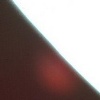
Label: sunburn